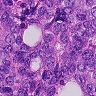
Metastatic tissue present: yes